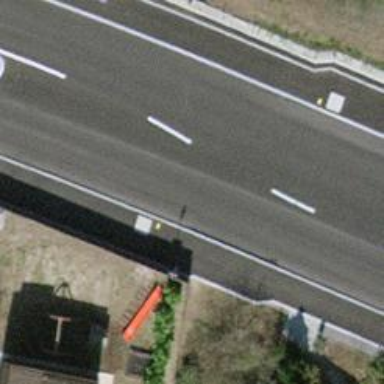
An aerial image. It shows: Bus stop with platform for public transport.